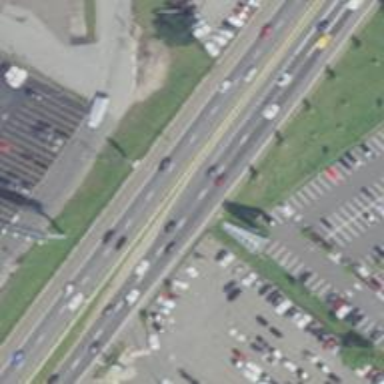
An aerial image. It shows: Trunk highway.